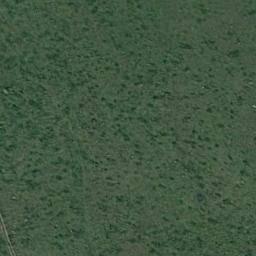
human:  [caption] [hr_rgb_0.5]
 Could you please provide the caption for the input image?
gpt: The entire image is dominated by grass .

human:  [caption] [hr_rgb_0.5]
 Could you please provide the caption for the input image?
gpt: The meadow is dense but uneven .

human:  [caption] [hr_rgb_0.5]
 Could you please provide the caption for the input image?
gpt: A large lush green meadow covered with green grass .

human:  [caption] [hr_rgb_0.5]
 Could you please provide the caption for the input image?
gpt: This meadow has dense lower grasses and some taller grasses .

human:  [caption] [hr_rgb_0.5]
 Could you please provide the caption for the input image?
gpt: A dense meadow with many green grass .